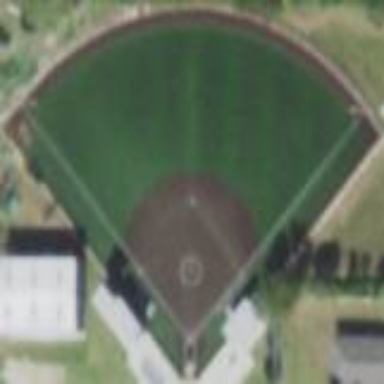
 perfect for sports and leisure activities."